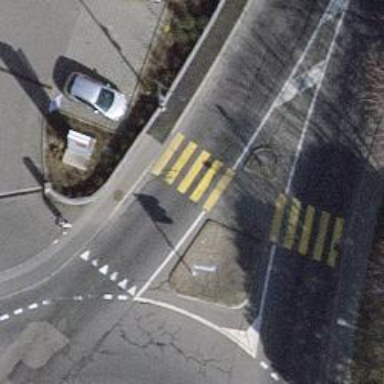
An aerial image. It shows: Zebra crossing with road island.